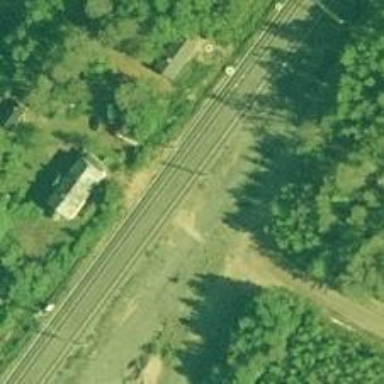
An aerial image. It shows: Site related to railway infrastructure.